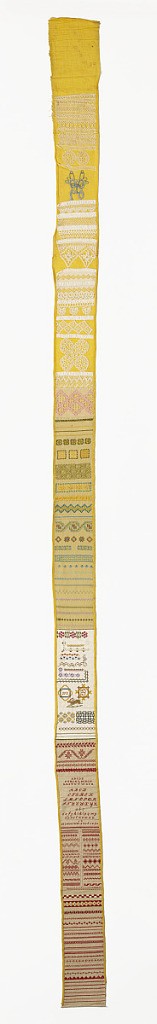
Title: Sampler of embroidery and crochet
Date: late 19th century
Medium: cotton Technique: embroidered in satin, fishbone, buttonhole, running, cross, and double running stitches, with deflected element work, withdrawn element work, and looping on plain weave foundation
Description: Three embroidered samplers, a crochet sampler, and a tatting sampler all mounted on one piece.  Eight tatting patterns. Ten crochet patterns. One of the embroidered samplers is signed "P.S." "712".